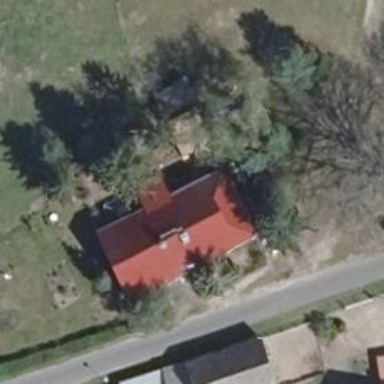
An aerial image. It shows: Building with gabled roof. The roof is oriented along the building and painted red.